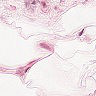
Metastatic tissue present: no